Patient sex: F
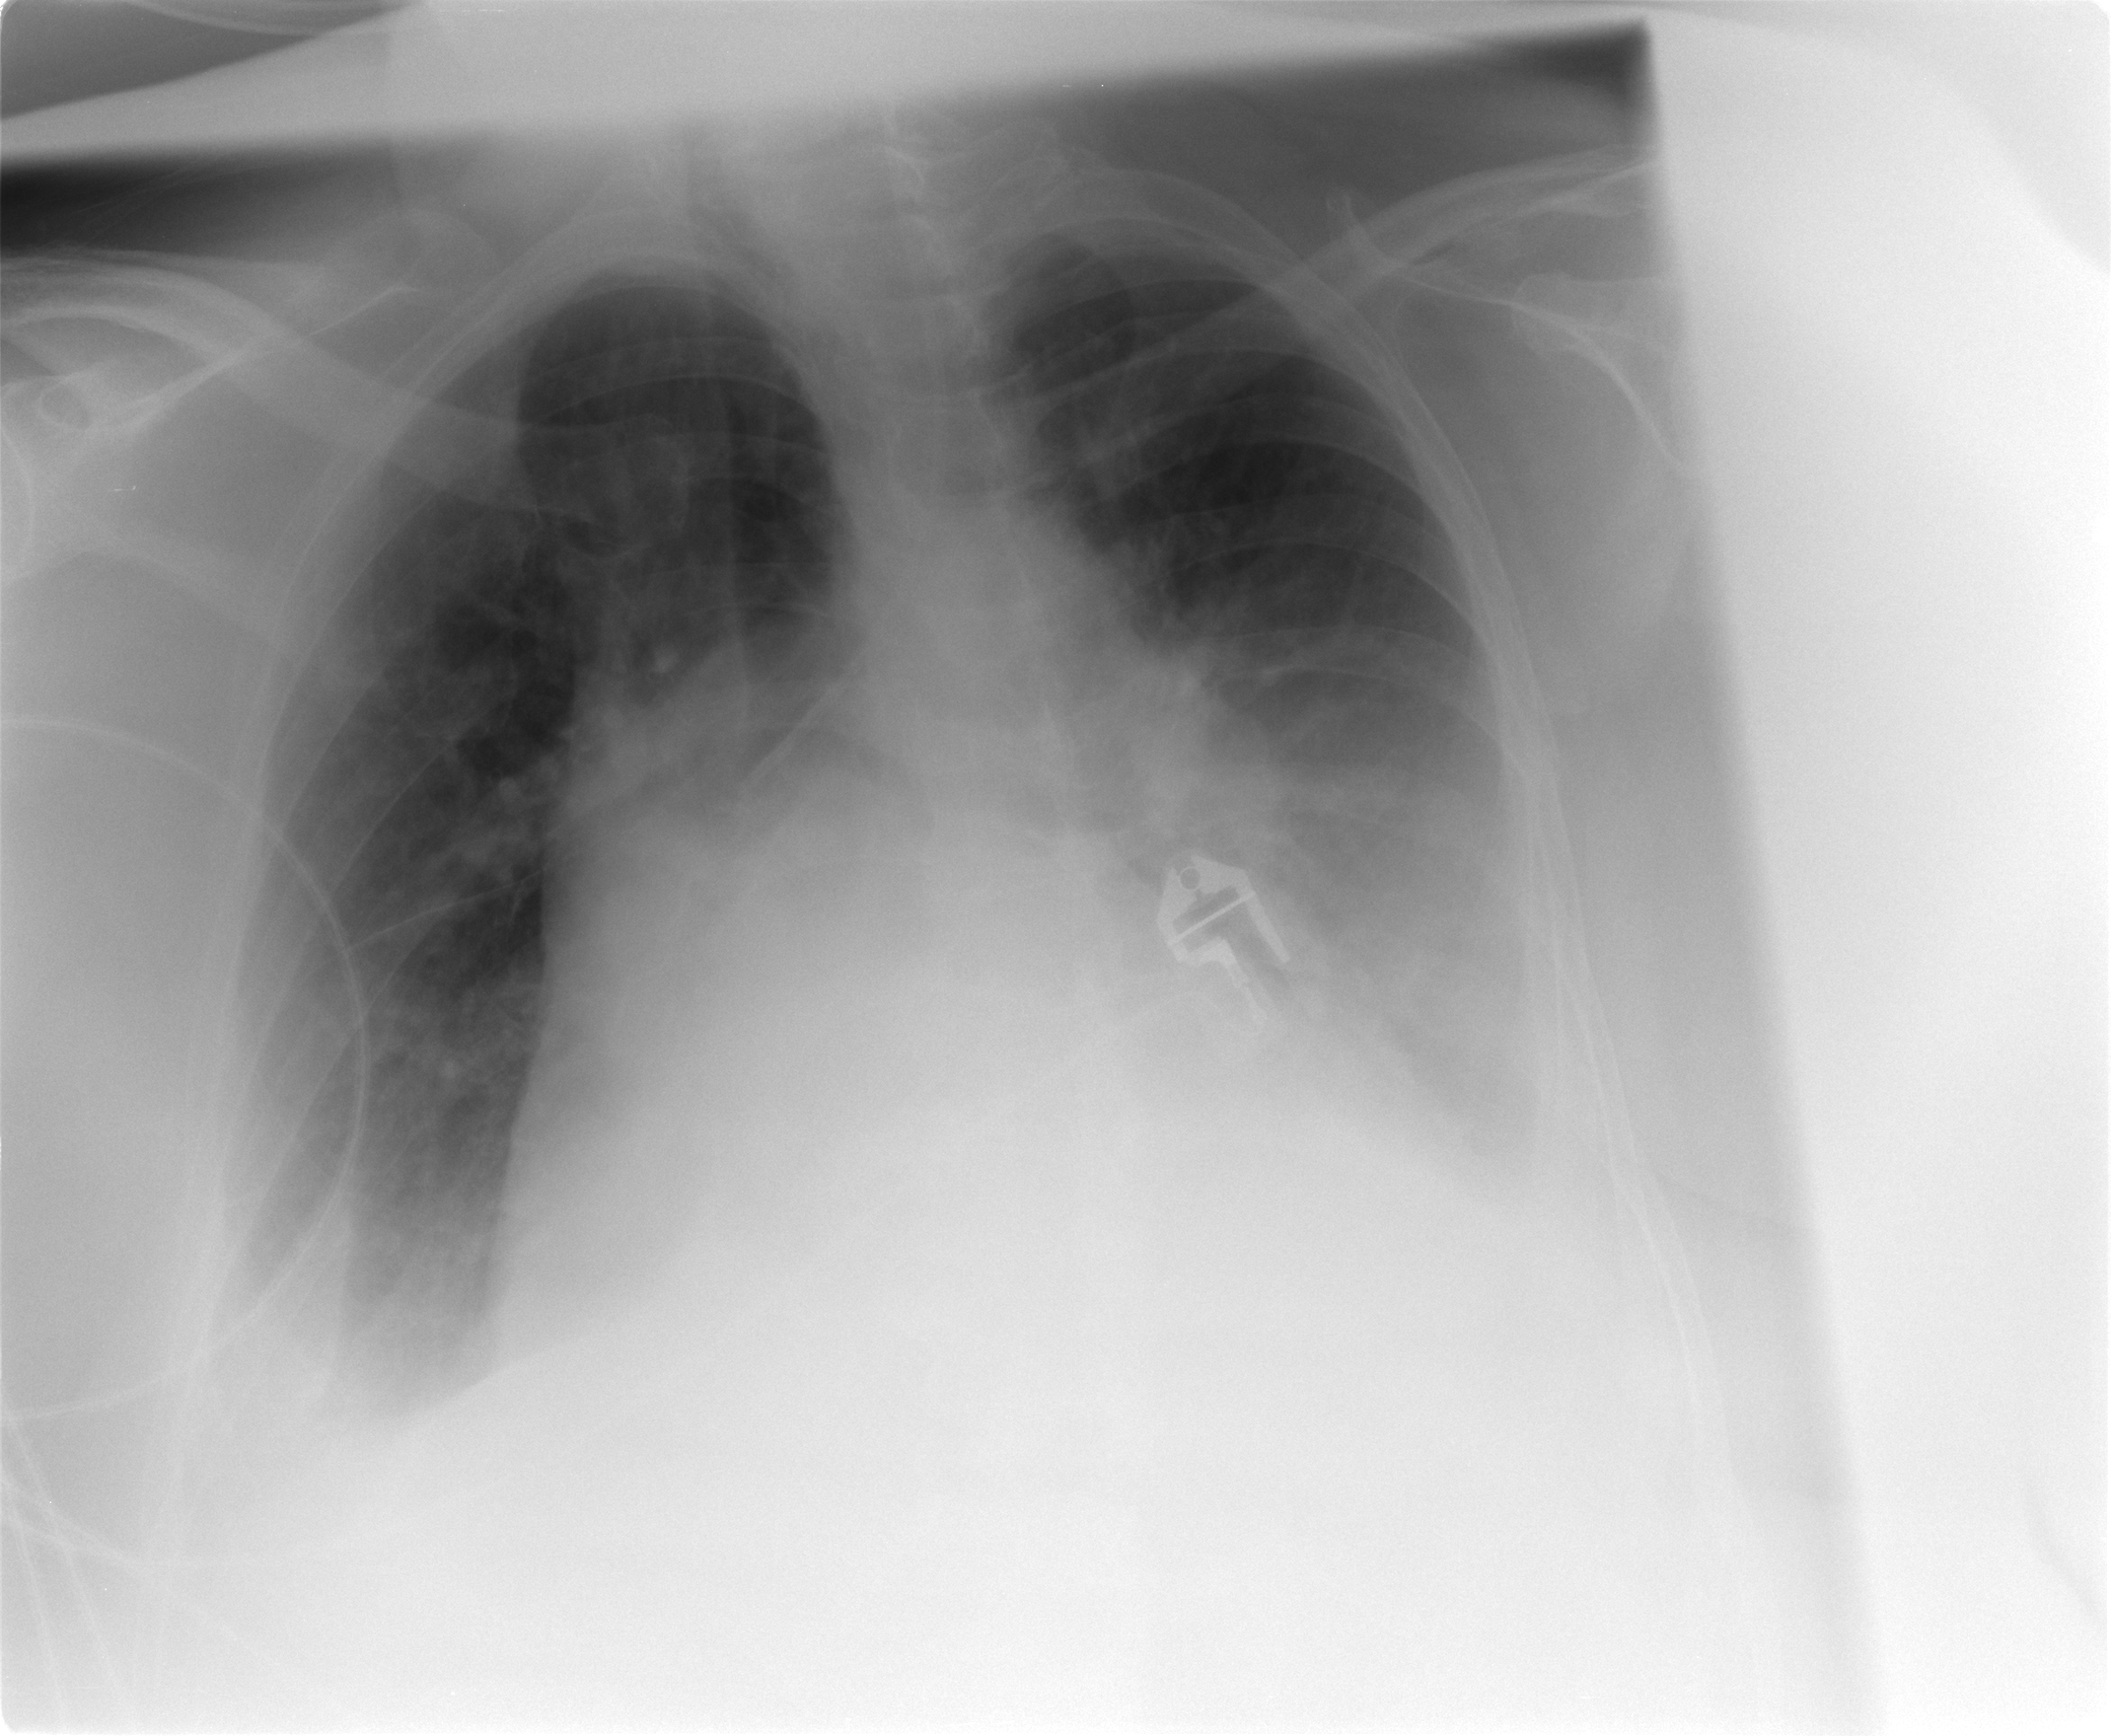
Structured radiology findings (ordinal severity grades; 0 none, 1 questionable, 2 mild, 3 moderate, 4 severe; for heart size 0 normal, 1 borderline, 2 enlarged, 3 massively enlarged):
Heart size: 3
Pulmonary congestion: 3
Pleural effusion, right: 2
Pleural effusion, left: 2
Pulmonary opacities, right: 0
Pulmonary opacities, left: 0
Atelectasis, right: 2
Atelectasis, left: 2